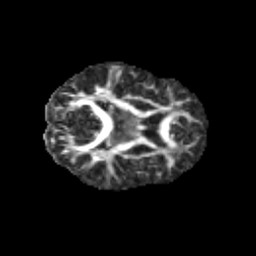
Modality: FA
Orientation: axial
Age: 13
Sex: female
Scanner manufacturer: siemens
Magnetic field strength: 3 T
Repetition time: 3.8 s
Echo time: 0.07 s